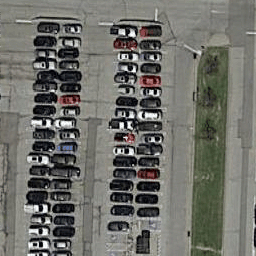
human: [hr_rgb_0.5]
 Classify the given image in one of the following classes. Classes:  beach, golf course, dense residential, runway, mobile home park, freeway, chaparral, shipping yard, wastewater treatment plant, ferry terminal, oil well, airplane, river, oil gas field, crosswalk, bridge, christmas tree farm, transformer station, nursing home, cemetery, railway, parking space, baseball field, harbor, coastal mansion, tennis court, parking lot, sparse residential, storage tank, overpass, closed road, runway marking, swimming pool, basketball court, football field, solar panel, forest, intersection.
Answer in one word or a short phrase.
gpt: parking lot